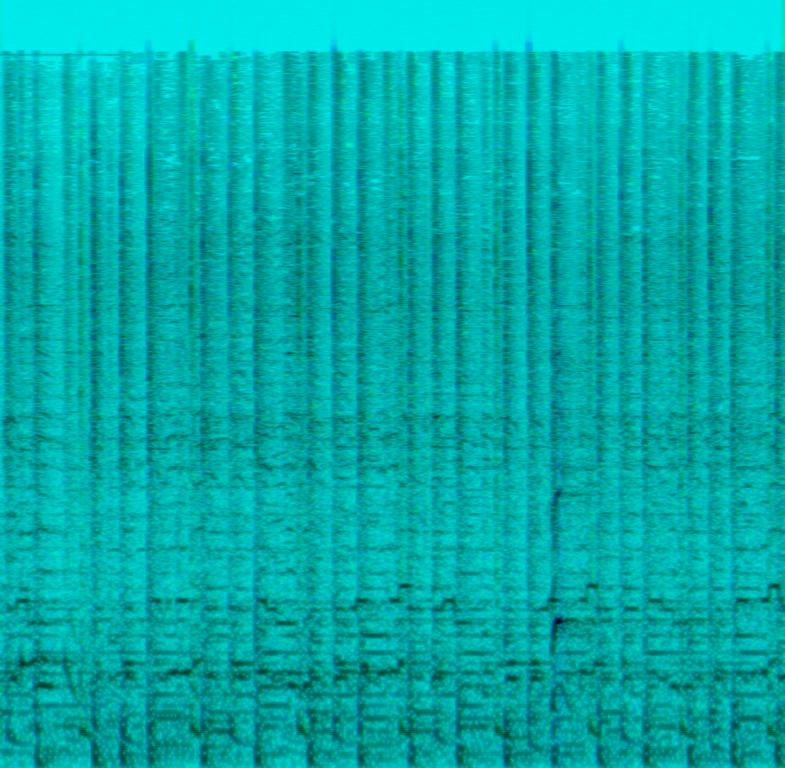
This is a live performance of a Greek folk music piece. There is an orchestra performing the piece. There is a floghera flute playing the main tune while the oud and the bass guitar are playing in the background. The rhythm is being played by the acoustic drums. After the shout coming from a male voice, the orchestra starts accelerating. The atmosphere is lively. This piece could be playing in the background at a seaside Greek tavern.